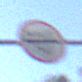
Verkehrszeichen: MautflichtigeStrecke
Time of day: MorningAfternoon
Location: Outdoor (Suburban)
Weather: PartlyCloudy
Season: NotSpecified
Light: Natural